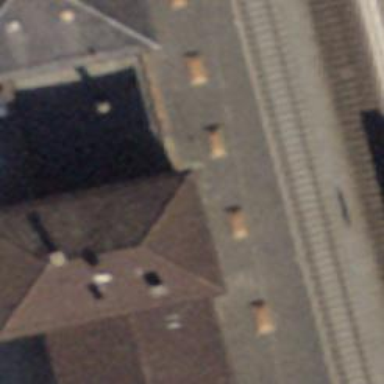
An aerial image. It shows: Railway station.